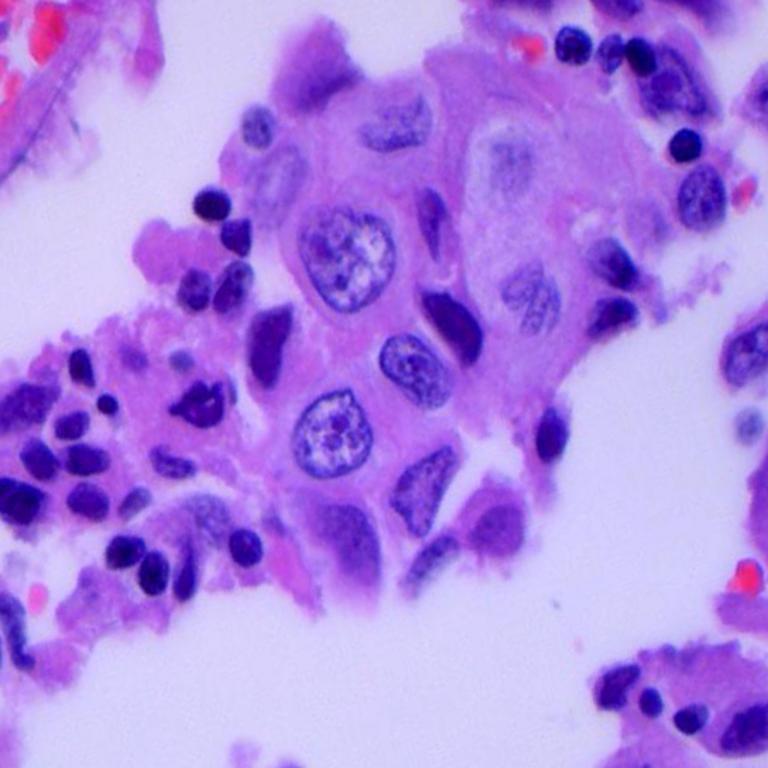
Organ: lung
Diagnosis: adenocarcinomas